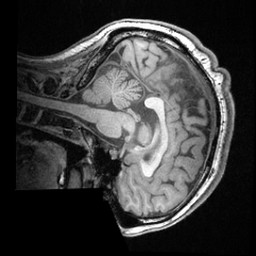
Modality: T1w
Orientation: sagittal
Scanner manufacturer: ge
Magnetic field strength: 3 T
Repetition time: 0.008572 s
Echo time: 0.003384 s